Question: I am creating a paginated UICollectionView that scrolls horizontally and whose cells are as big as the collection view so that only one cell is shown at a time. I also want to display the last item first when the collection view first appears, so that the other items are revealed from the left instead of the default where the next items come in from the right.
To do that, I call 'scrollToItemAtIndexPath:' in my view controller's 'viewDidLayoutSubviews' as suggested by <URL>. If I put the call to 'scrollToItemAtIndexPath' in viewWillAppear or 'viewDidLoad', the collection view at all scroll to the last item.
However, this call destroys the layout of my collection view cells. For example, if I don't call 'scrollToItemAtIndexPath:', the collection view (the white area below) looks like the left one--correctly laid out but showing the first item. If I call 'scrollToItemAtIndexPath:', the collection view does initially display the last item, but the layout is messed up like in the right (the date isn't even showing anymore).

What am I doing wrong?
More info:
- -
The code for viewDidLayoutSubviews:
'''
- (void)viewDidLayoutSubviews
{
[super viewDidLayoutSubviews];
NSIndexPath *lastIndexPath = [NSIndexPath indexPathForItem:self.unit.readings.count - 1 inSection:0];
[self.readingCollectionView scrollToItemAtIndexPath:lastIndexPath atScrollPosition:UICollectionViewScrollPositionLeft animated:NO];
}
'''
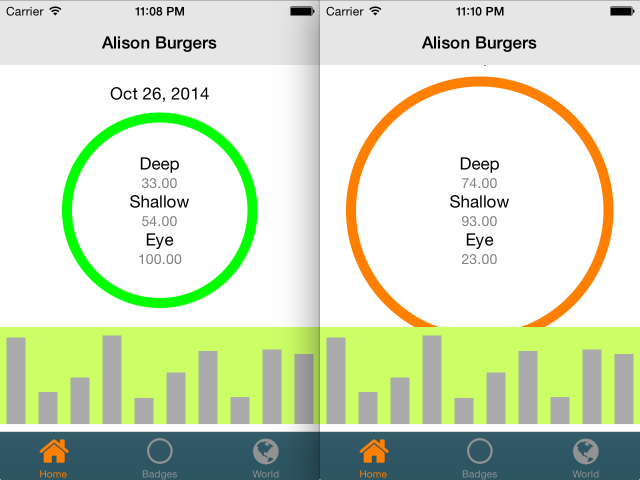
Answer: I put the following in 'viewWillLayoutSubviews' (also works in 'viewDidLayoutSubviews'):
'''
[self.readingCollectionView scrollToItemAtIndexPath:lastIndexPath atScrollPosition:UICollectionViewScrollPositionLeft animated:NO];
[self.readingCollectionView reloadData];
'''
A UI issue persists, however: when the view controller appears, it displays the first item, THEN immediately refreshes to display the last item instead.
To get around this seemingly unresolvable problem, I hacked the UI instead: display a "Loading" label before the view controller appears, and show the collection view in 'viewDidAppear'.